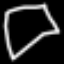
Label: square